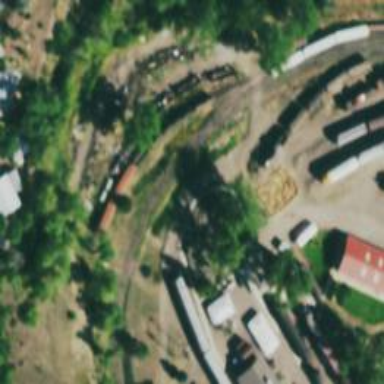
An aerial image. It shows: Historic railway.